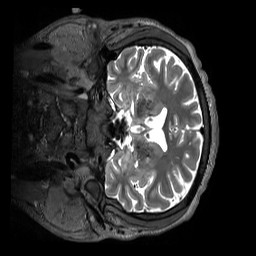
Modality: T2w
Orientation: coronal
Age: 31
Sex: male
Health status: healthy
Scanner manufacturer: siemens
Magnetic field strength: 3 T
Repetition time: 3.2 s
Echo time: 0.412 s